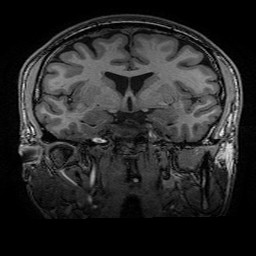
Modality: T1w
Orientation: sagittal
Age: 22
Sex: male
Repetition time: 0.0077 s
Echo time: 0.0034 s